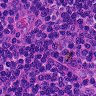
Metastatic tissue present: no